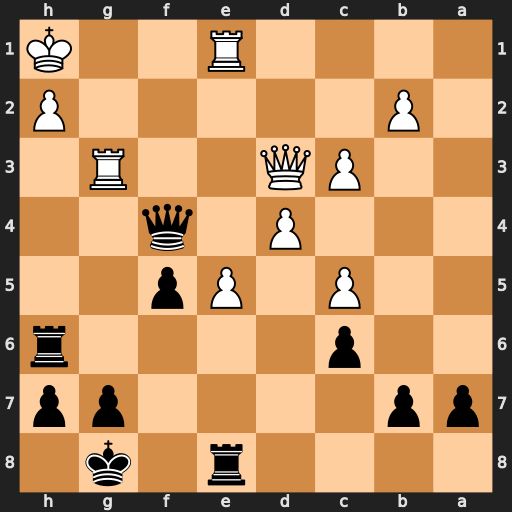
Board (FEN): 4r1k1/pp4pp/2p4r/2P1Pp2/3P1q2/2PQ2R1/1P5P/4R2K
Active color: b
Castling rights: -
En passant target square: -
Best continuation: Qf2 h3 Qxe1+